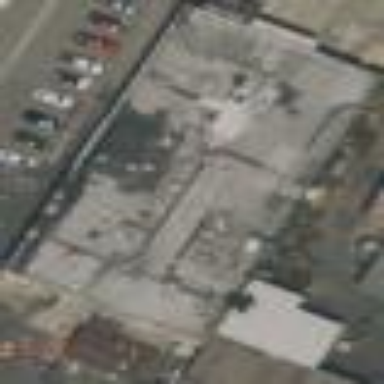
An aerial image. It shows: Industrial building.